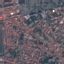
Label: Residential